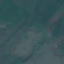
Land use / land cover class: HerbaceousVegetation